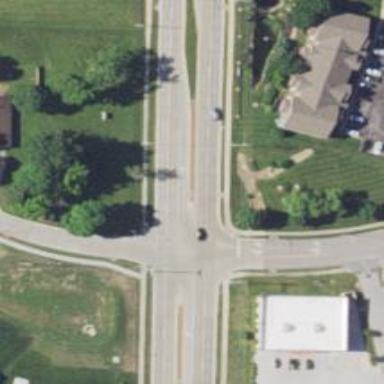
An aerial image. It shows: Crossing on footway.